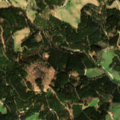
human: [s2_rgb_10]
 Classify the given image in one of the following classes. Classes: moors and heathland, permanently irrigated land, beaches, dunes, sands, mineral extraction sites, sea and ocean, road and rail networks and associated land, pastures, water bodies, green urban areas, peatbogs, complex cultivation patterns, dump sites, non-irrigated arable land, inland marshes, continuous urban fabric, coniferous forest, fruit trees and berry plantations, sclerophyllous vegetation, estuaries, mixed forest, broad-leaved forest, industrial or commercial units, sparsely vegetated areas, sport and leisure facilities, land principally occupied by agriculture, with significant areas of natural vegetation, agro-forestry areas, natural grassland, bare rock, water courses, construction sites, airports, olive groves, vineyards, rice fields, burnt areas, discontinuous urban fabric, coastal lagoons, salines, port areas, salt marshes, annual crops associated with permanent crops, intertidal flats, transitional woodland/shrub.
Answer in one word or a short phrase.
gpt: coniferous forest, transitional woodland/shrub